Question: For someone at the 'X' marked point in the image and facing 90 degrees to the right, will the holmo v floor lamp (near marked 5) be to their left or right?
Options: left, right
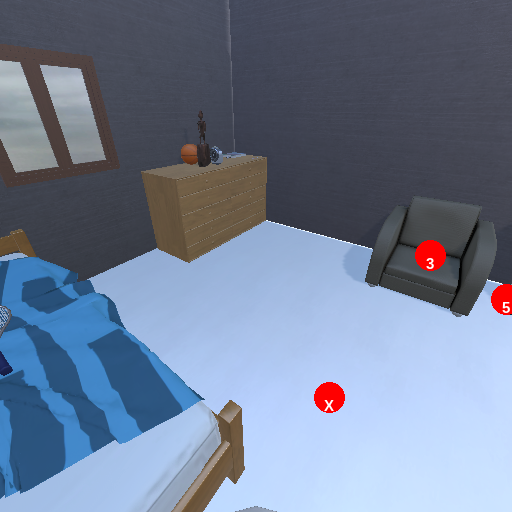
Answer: left